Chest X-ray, AP view. Patient: 25 years old, sex M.
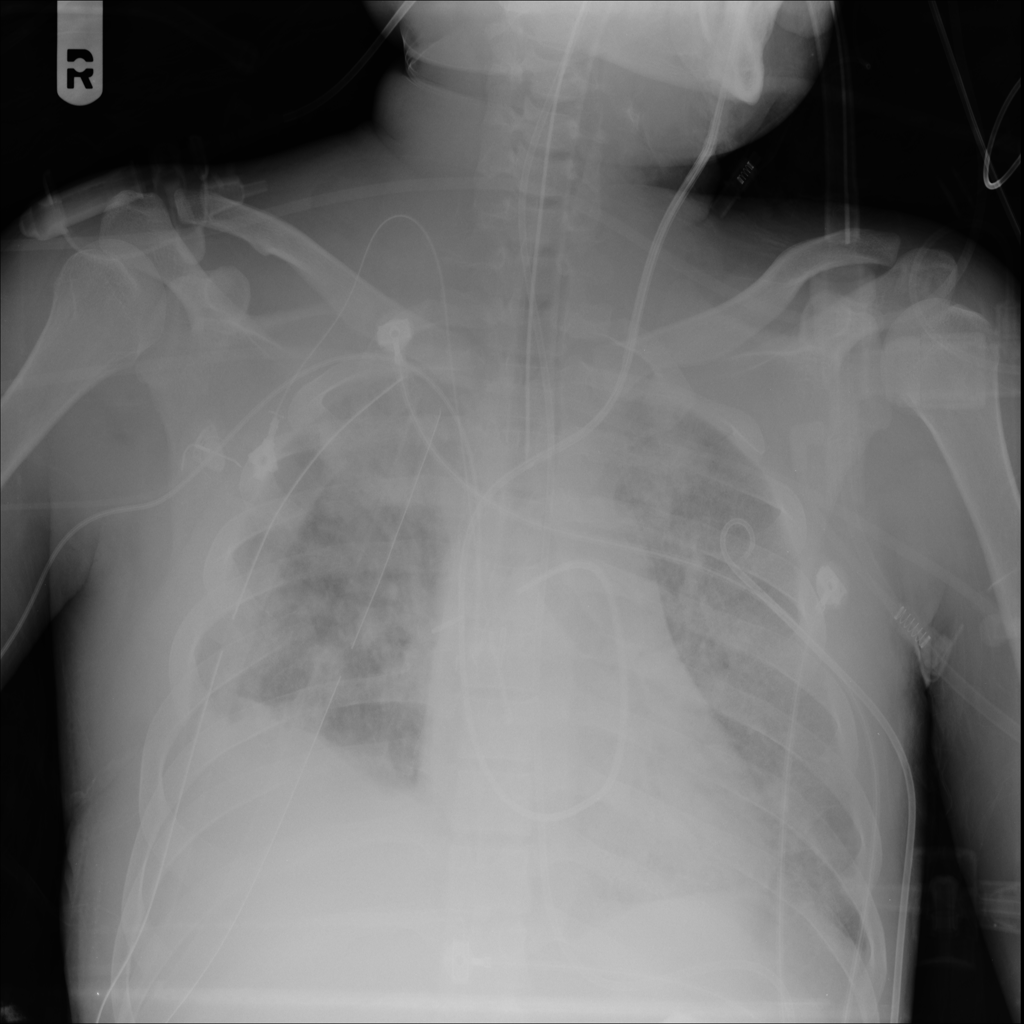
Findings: Infiltration